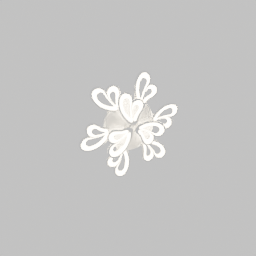
Label: lighting